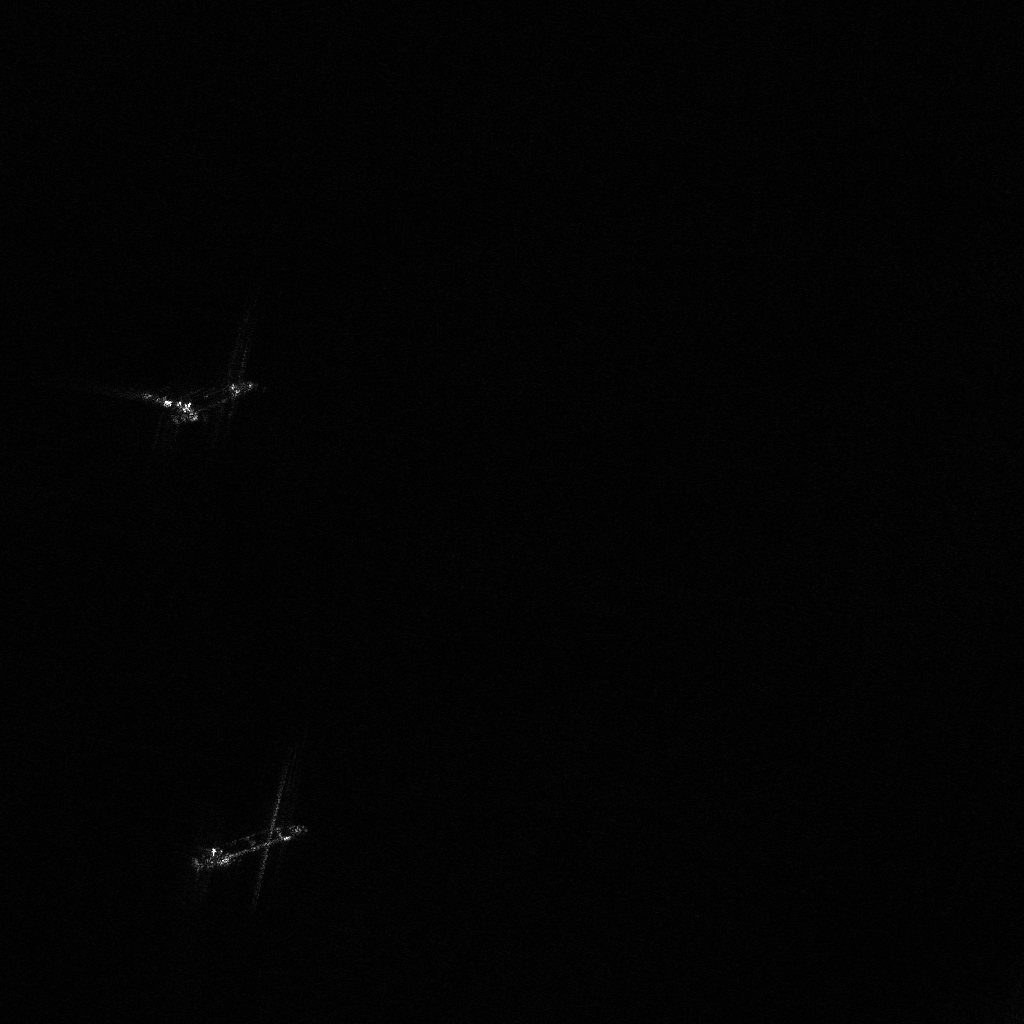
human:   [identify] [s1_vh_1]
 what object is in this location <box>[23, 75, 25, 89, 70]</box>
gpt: <ref>1 small ore-oil at the bottom left</ref>